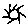
Label: sun